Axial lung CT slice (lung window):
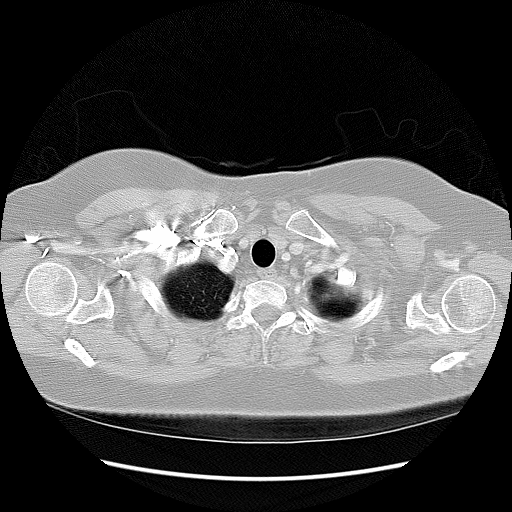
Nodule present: no